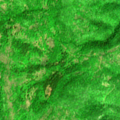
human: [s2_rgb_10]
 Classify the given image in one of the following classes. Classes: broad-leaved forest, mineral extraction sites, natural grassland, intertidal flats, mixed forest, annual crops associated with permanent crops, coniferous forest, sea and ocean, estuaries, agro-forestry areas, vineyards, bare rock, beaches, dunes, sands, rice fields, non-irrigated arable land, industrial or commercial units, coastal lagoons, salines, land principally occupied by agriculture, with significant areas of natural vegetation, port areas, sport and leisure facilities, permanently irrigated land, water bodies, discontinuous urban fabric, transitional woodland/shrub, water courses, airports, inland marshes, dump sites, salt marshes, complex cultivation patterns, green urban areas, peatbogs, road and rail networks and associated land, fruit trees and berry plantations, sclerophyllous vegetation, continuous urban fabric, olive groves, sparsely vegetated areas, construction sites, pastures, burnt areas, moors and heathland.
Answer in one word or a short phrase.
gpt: broad-leaved forest, transitional woodland/shrub